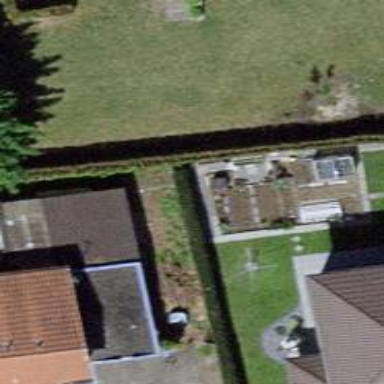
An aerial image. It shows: Garage.